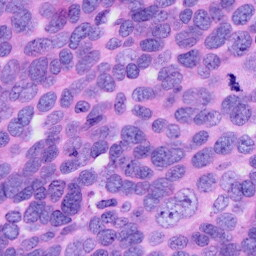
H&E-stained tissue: Ovarian